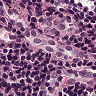
Metastatic tissue present: yes